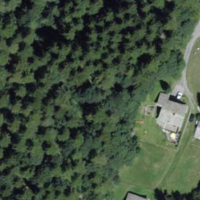
EUNIS habitat code: 44
Species observed at this site:
Clinopodium vulgare